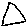
Label: triangle